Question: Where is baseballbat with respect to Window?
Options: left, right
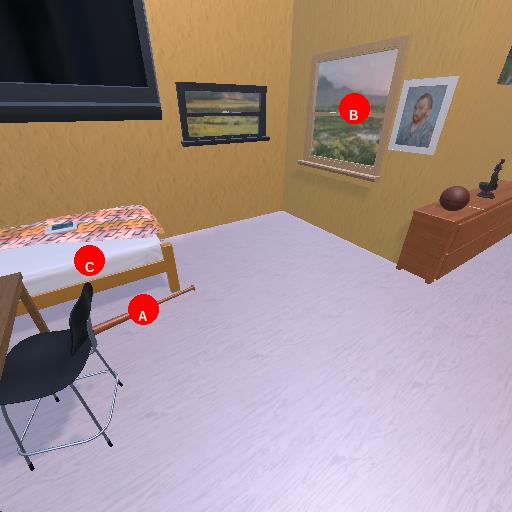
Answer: left